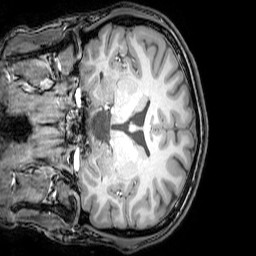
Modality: T1w
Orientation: coronal
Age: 20
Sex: male
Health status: healthy
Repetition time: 0.081 s
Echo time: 0.037 s